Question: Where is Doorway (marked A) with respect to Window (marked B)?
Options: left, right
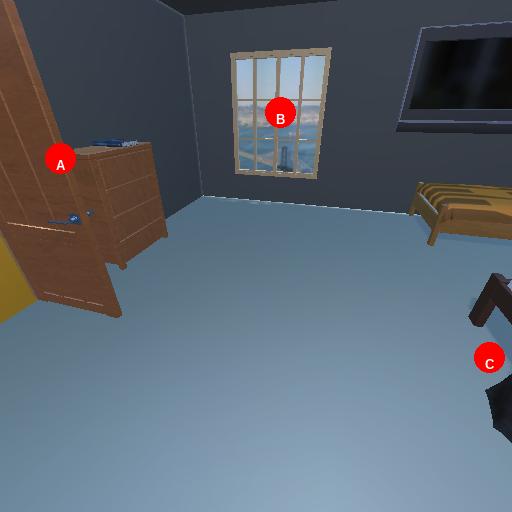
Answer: left